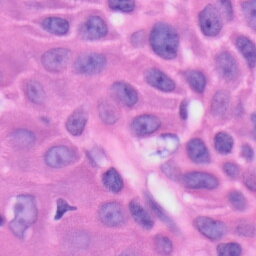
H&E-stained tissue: Skin